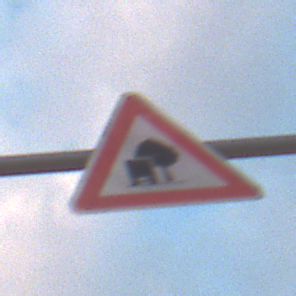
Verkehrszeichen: UnzureichendesLichtraumprofil
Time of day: SunriseSunset
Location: Outdoor (Nature)
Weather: PartlyCloudy
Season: NotSpecified
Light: Natural